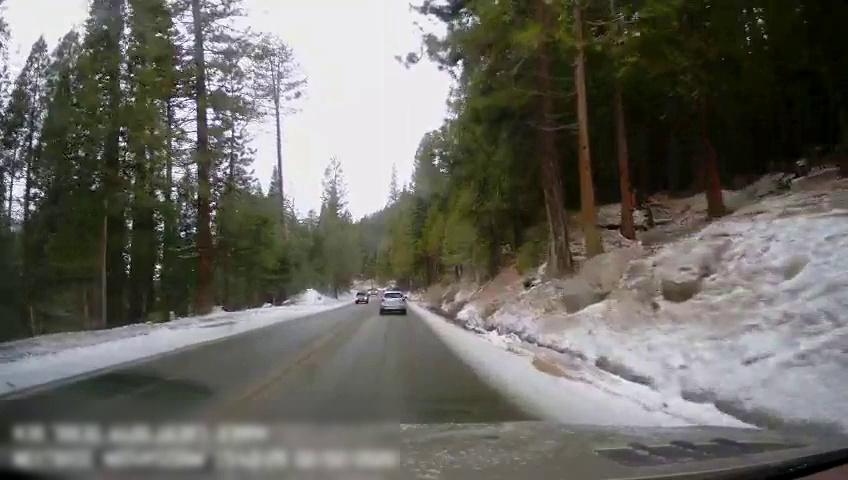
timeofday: Day
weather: Snowy
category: Drivable Space
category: Vehicles | Truck
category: Vehicles | SUV
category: Vehicles | SUV
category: Lanes | Opposite Lane